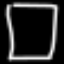
Label: square